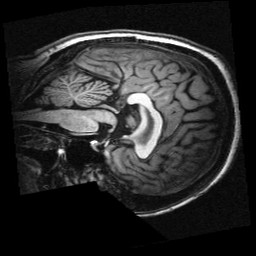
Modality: T1w
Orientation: sagittal
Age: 23
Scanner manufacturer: siemens
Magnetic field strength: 3 T
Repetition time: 2.3 s
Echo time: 0.00336 s